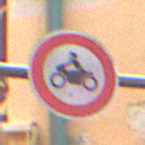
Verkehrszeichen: VerbotKraftraeder
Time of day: Midday
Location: Outdoor (Urban)
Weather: Overcast
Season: NotSpecified
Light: Natural